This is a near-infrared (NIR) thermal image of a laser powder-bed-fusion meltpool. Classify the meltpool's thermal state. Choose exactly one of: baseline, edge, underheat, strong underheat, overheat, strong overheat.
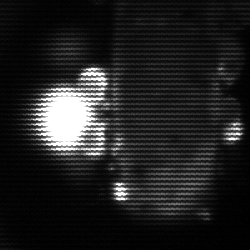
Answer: strong underheat